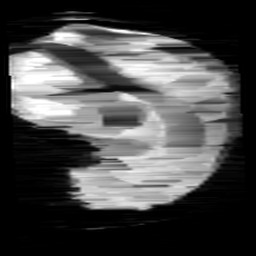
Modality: minIP
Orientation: sagittal
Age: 9
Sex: male
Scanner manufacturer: siemens
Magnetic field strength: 3 T
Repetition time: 0.027 s
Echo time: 0.02 s